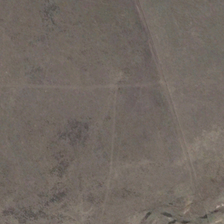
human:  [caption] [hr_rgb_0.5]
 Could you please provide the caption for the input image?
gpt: a big bareland .

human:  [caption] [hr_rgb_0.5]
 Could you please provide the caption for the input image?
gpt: a big gray bareland .

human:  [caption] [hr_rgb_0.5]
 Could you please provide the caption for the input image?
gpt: a large number of car grind marks are on the bareland .

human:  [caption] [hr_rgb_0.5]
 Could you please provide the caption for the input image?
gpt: a lot of broken stone and waste are in the bareland .

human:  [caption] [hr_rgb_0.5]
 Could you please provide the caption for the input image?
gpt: a large number of car grind marks are on the bare land .